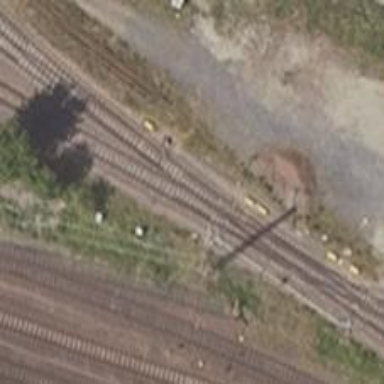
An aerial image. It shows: Railway switch.